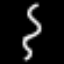
Label: squiggle